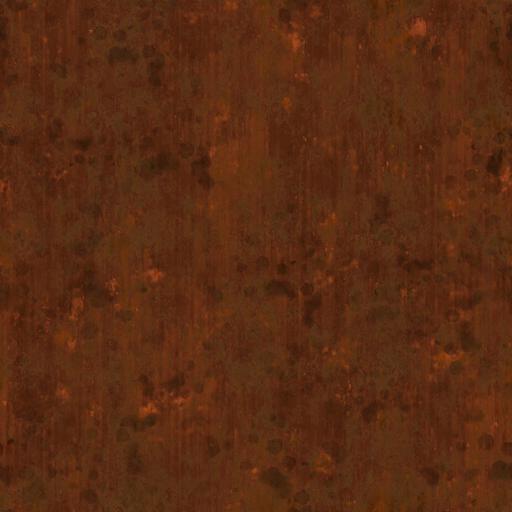
Tags: brown industrial old rust rusted rusty